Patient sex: M
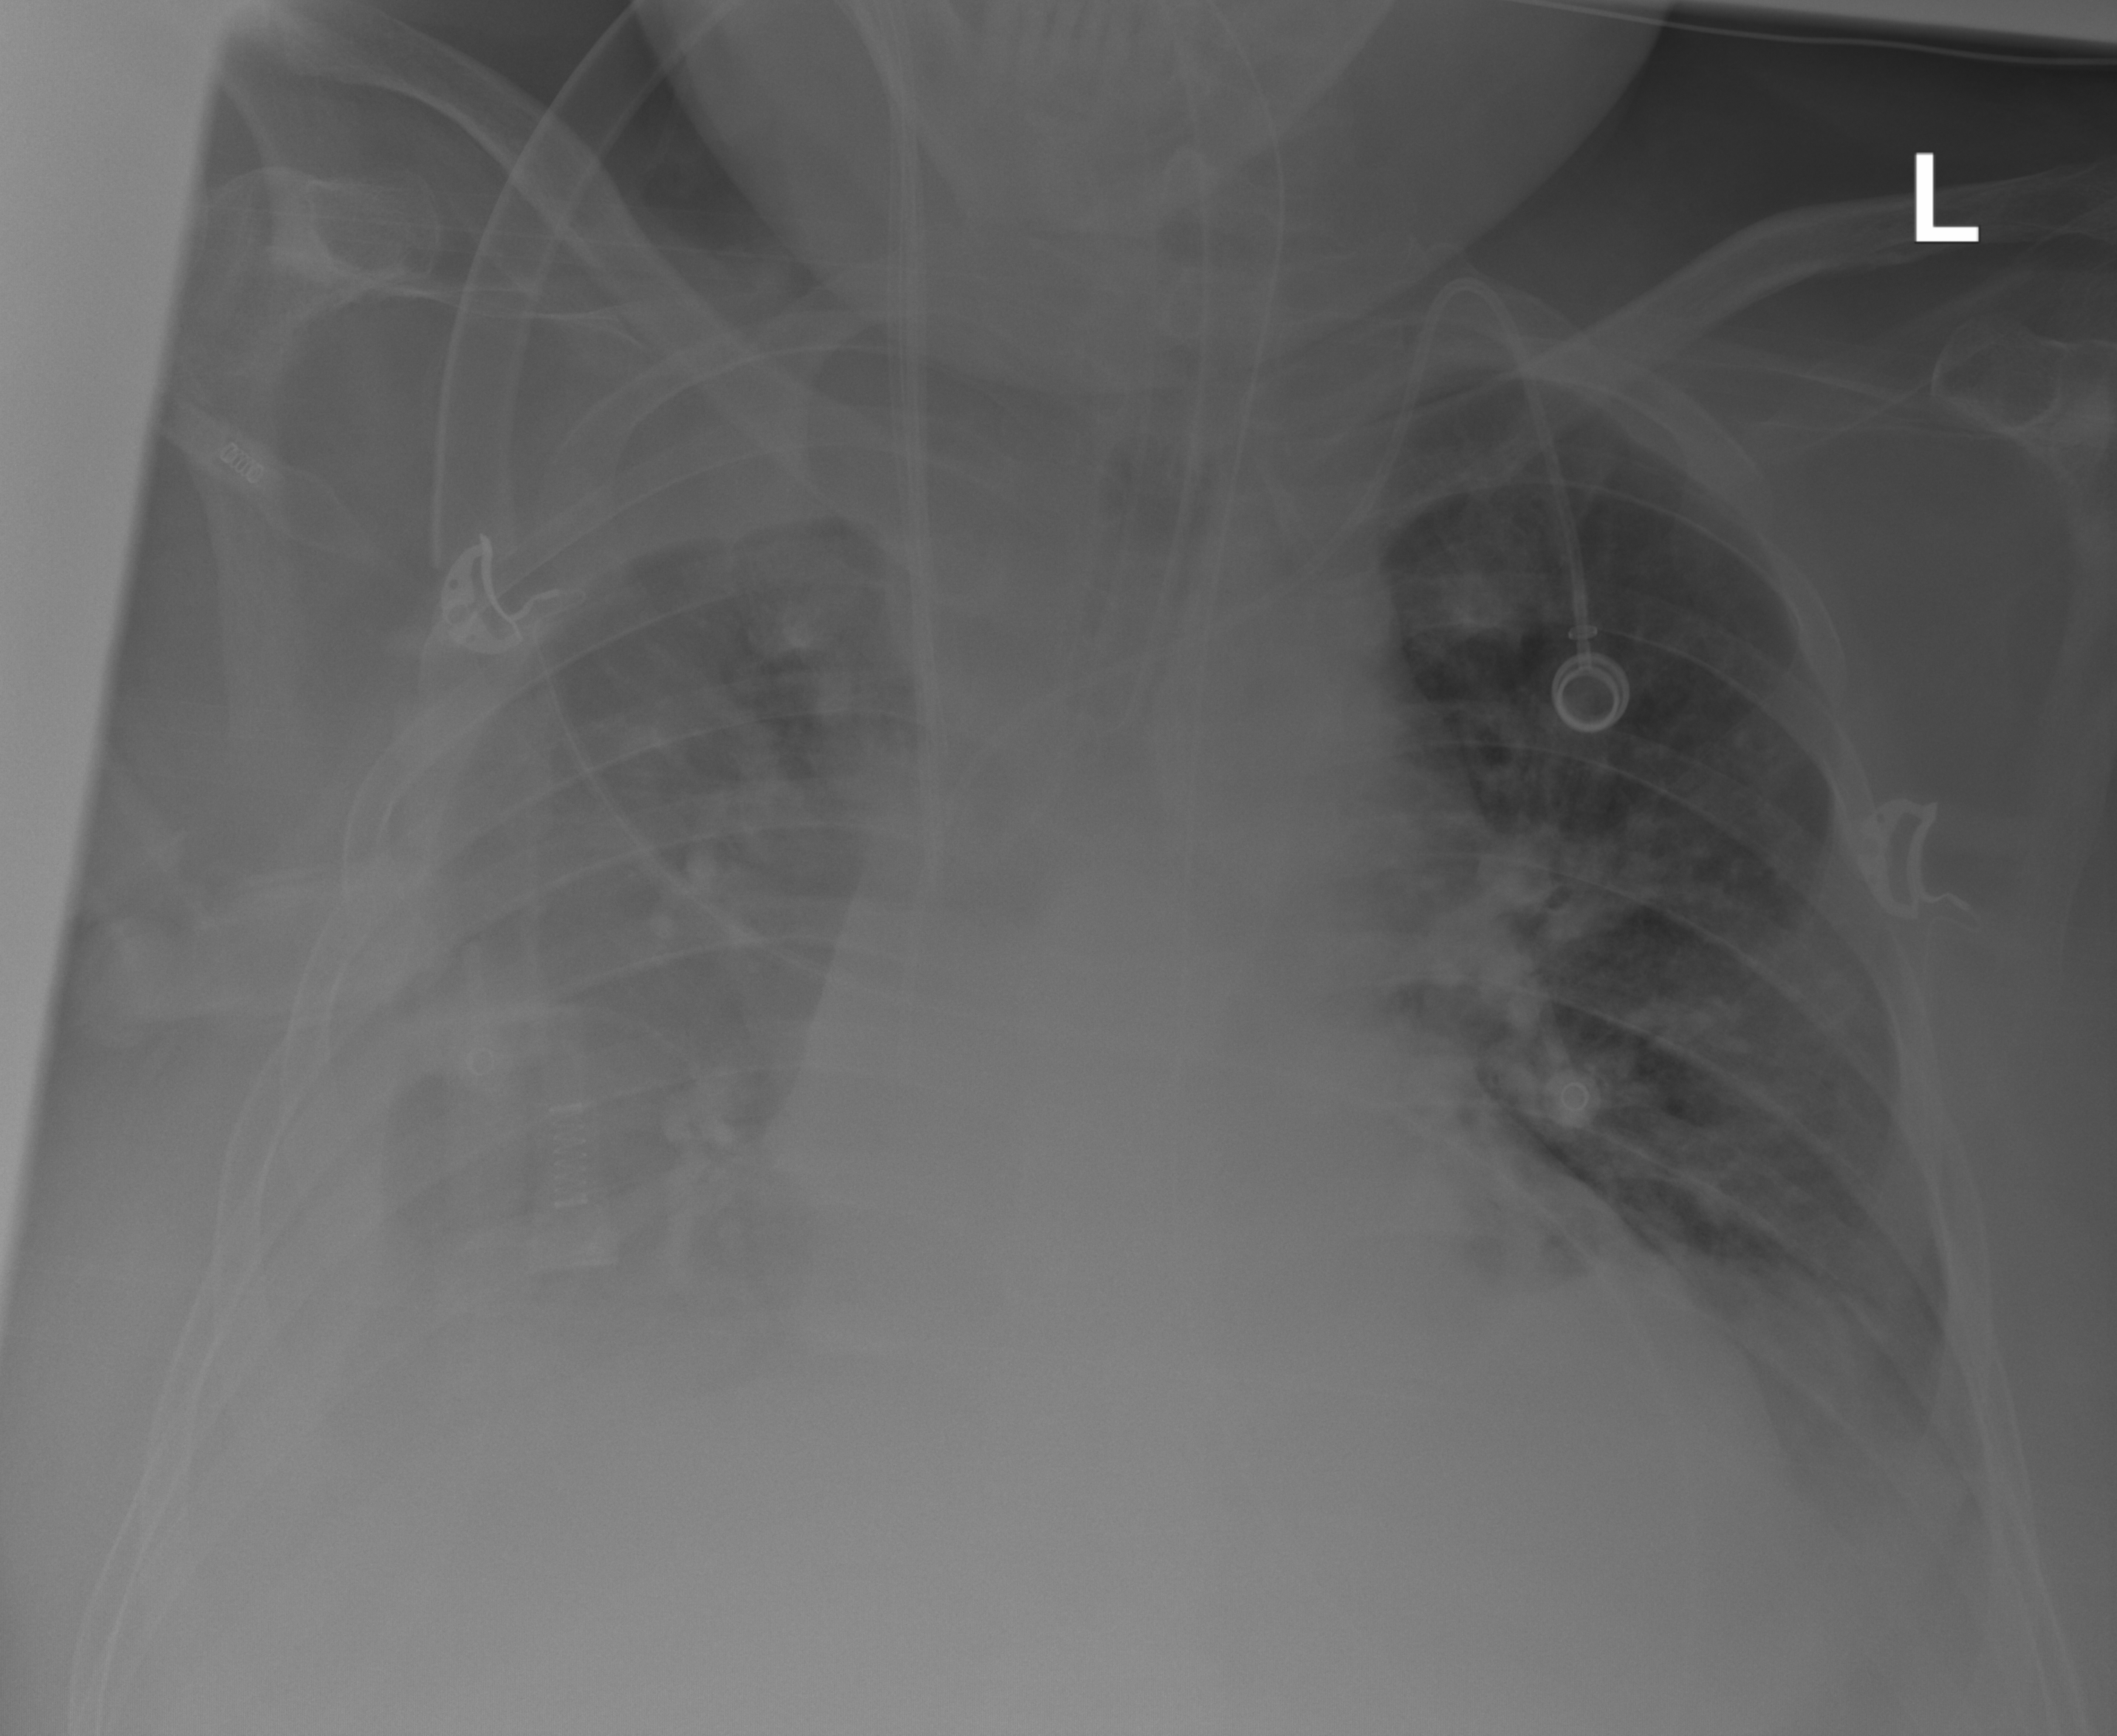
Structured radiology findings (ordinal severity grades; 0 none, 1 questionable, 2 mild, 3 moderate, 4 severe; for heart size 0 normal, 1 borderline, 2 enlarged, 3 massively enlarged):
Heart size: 0
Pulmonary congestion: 0
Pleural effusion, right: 3
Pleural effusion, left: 2
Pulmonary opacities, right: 0
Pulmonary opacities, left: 2
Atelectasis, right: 3
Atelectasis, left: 2